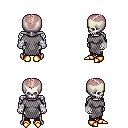
a pixel art fantasy rpg character, male body template, skeleton, chain mail, red pants, white blonde short mohawk hairstyle, white cloth bandages, gold boots, four views (front, back, left, right), 2x2 character sprite sheet, small pixel art, hard edges, no anti-aliasing